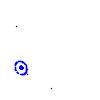
Particle: electron